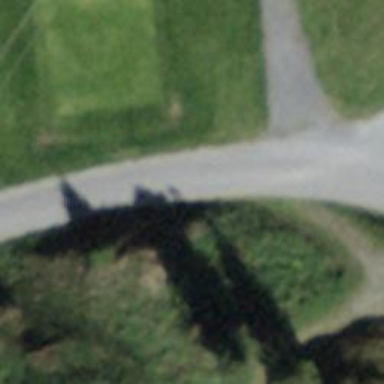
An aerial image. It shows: Paved track designated for golf carts. The track has grade1 tracktype.